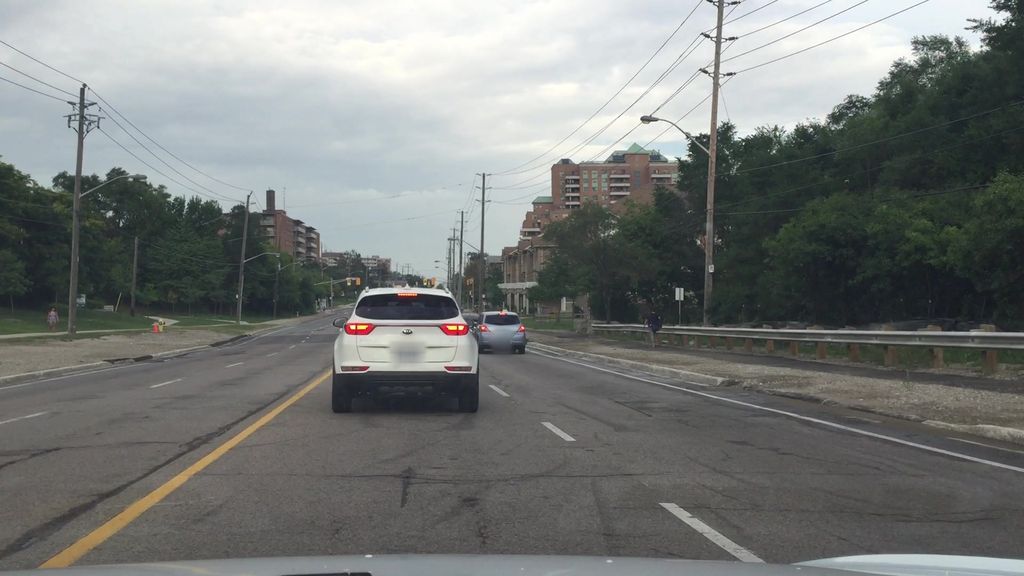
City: toronto